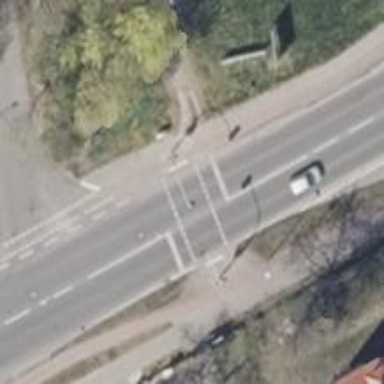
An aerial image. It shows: Crossing with traffic signals.